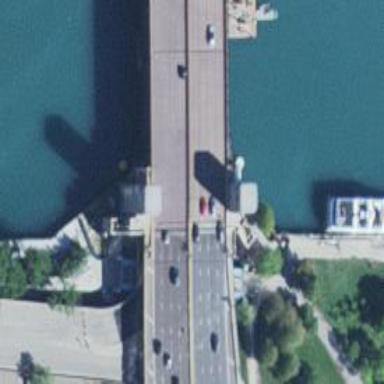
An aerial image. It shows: Primary highway with movable bascule bridge.